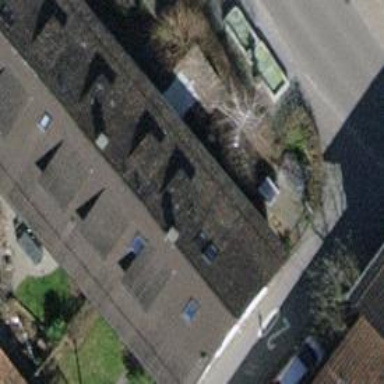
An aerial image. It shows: Building with tile roof.